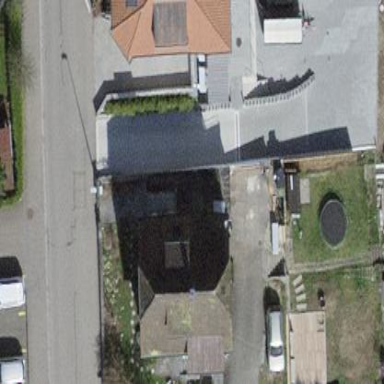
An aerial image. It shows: Building with tiled roof.